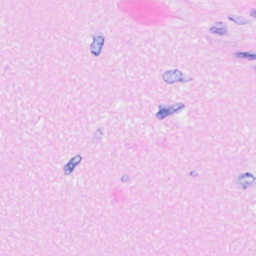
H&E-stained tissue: Breast